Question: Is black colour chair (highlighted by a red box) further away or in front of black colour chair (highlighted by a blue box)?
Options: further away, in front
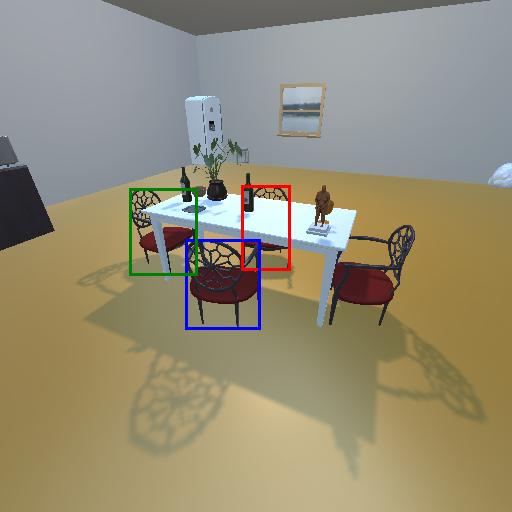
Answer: further away